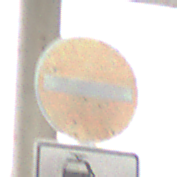
Verkehrszeichen: VerbotDerEinfahrt
Zusatzzeichen unten: MehrspurigeFahrzeugeFrei6
Umgebung: Roofed, Suburban
Tageszeit: MorningAfternoon
Wetter: PartlyCloudy
Licht: Natural
Jahreszeit: Winter
Kontrast: LowContrast